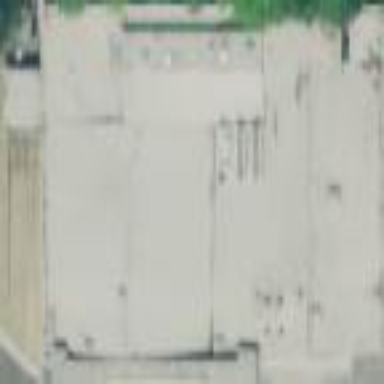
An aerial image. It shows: Supermarket located in building.